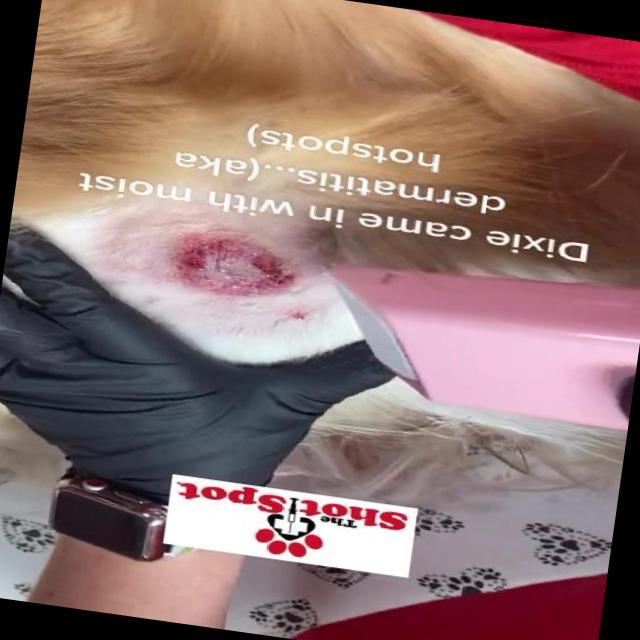
Canine dermatitis — inflammation of the skin presenting with erythema, pruritus, papules, and excoriation. May be allergic, contact, or atopic in origin.